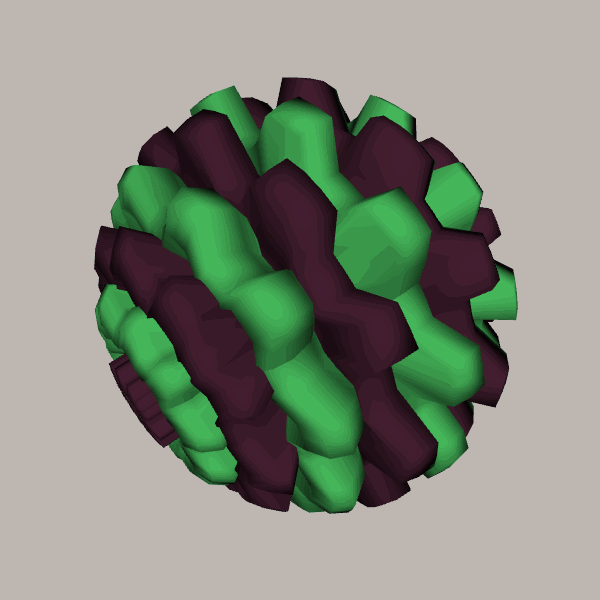
Background: light